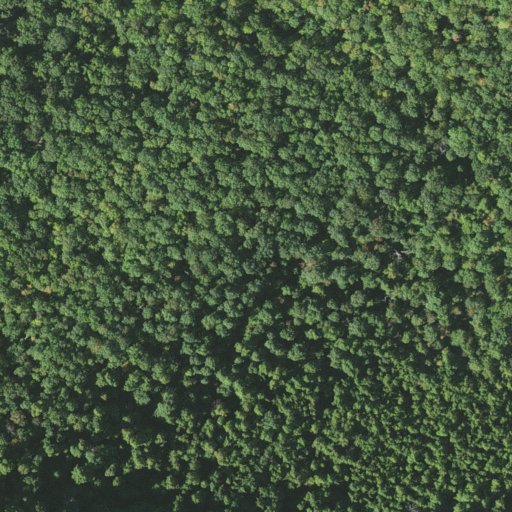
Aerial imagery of ridge(s) in North Carolina named Soapstone Ridge containing deciduous forest and mixed forest